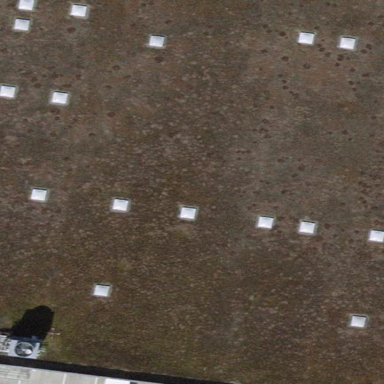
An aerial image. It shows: Solar photovoltaic panel generator.